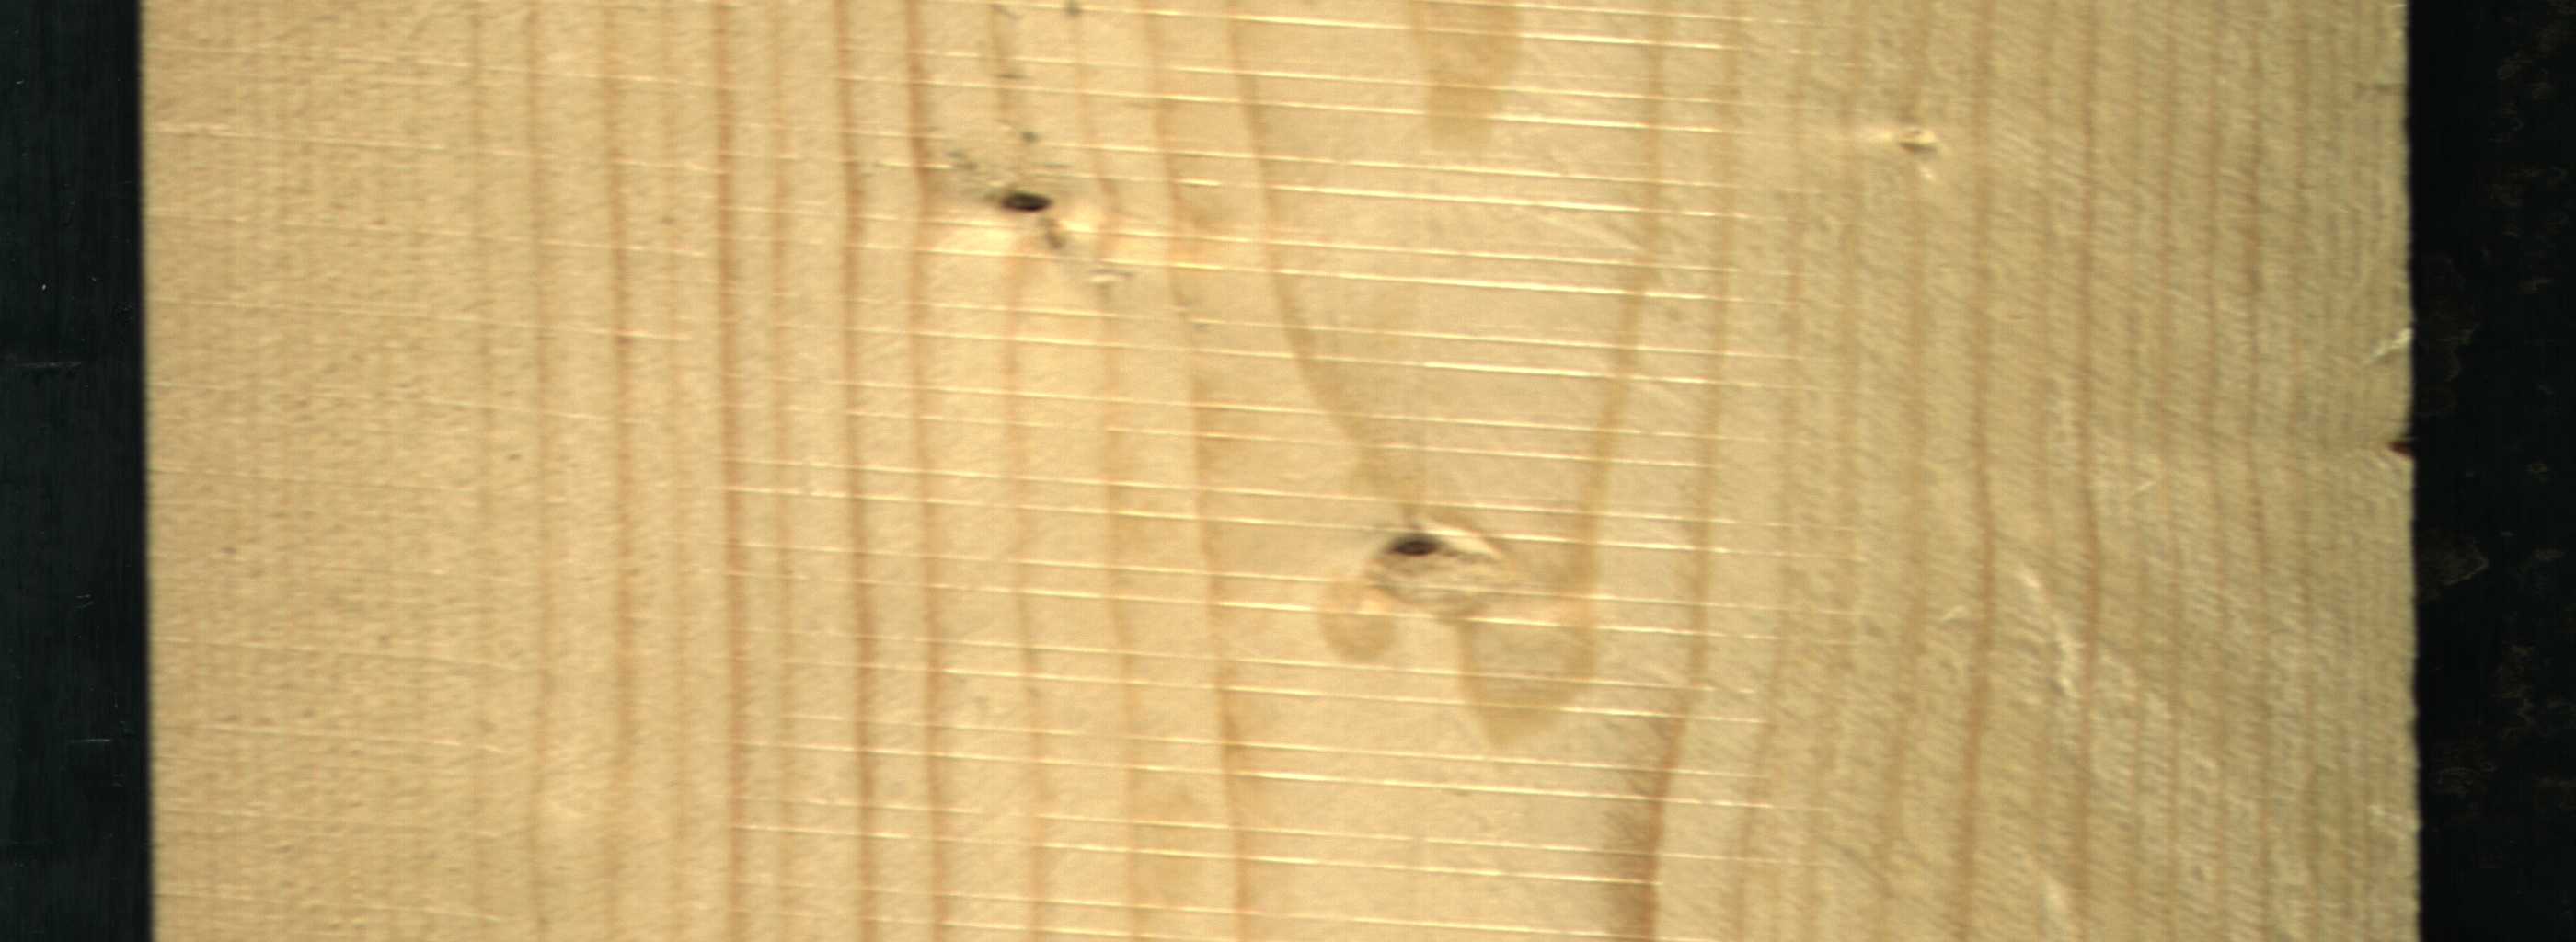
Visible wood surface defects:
Dead_Knot
Live_Knot